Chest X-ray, AP view. Patient: 59 years old, sex F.
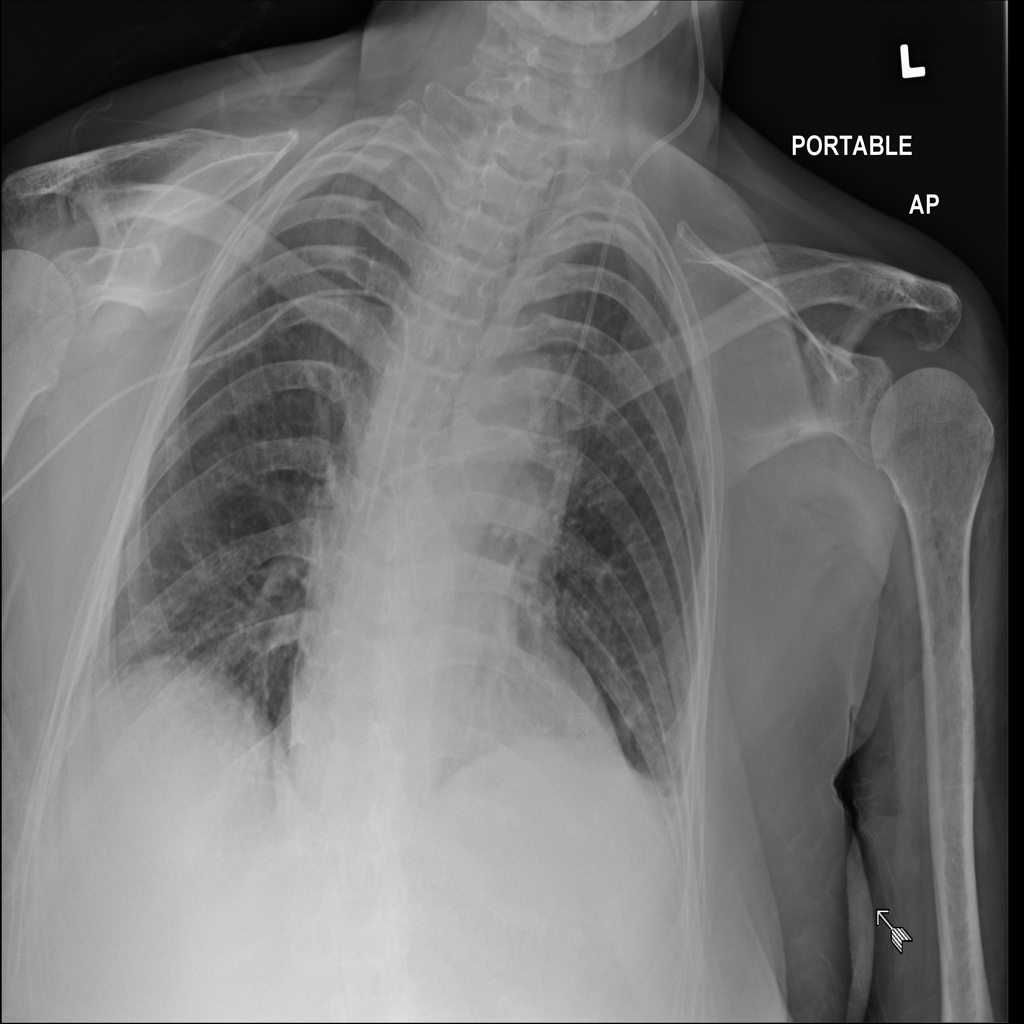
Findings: Effusion, Infiltration